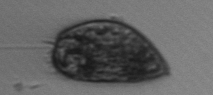
Label: Prorocentrum_micans